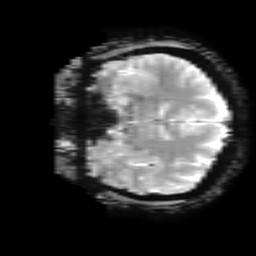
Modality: T2starw
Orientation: coronal
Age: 33
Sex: female
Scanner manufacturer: ge
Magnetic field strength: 3 T
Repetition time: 0.65 s
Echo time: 0.02 s